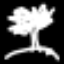
Label: palm tree